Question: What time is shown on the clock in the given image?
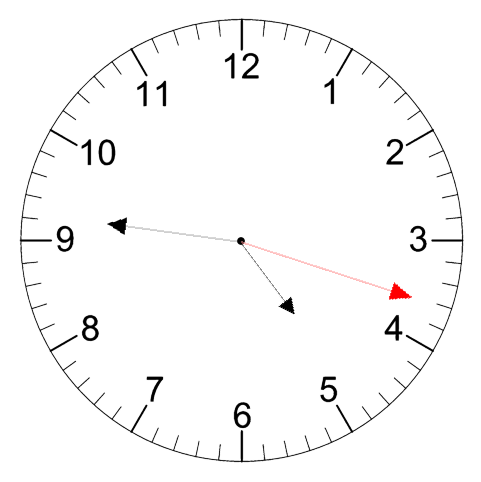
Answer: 04:46:18